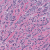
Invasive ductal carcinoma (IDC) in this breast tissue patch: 1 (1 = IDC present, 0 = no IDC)